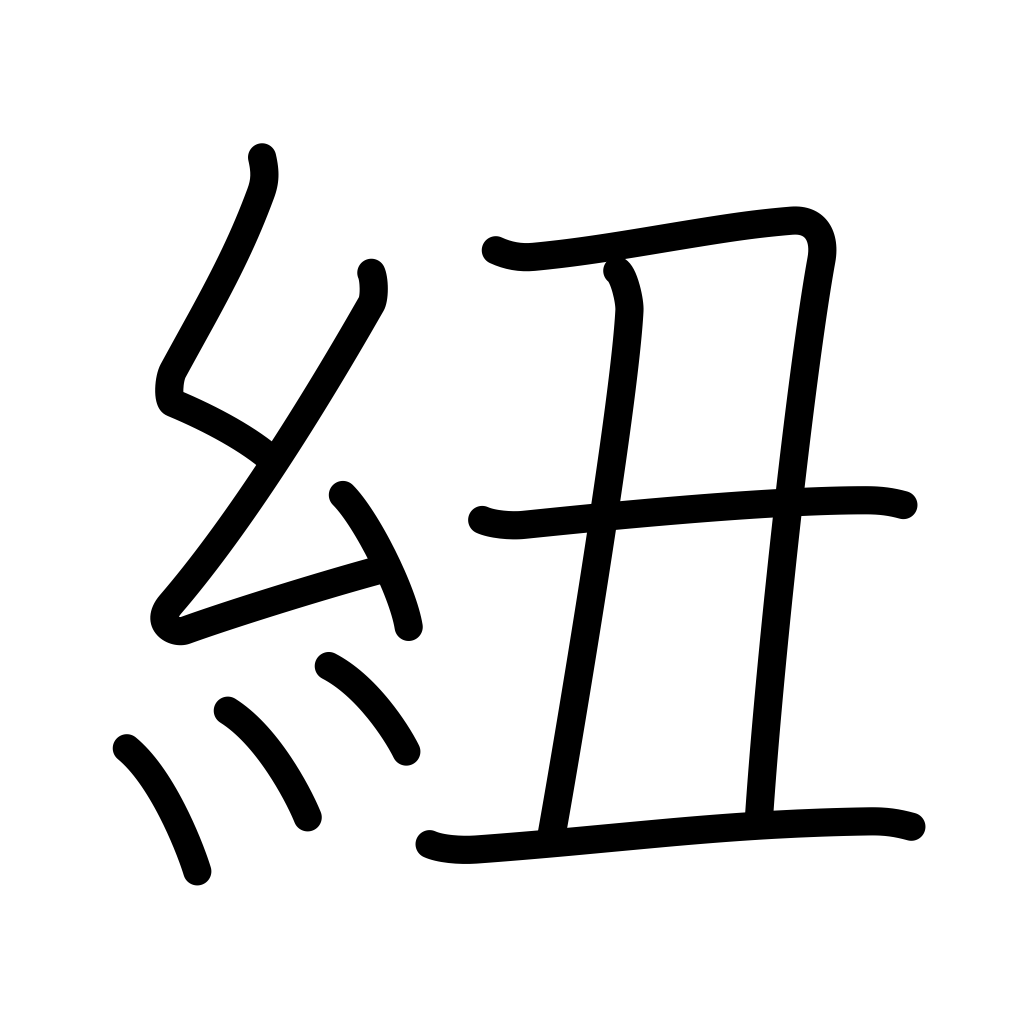
Meaning: string, cord, braid, lace, tape, strap, ribbon